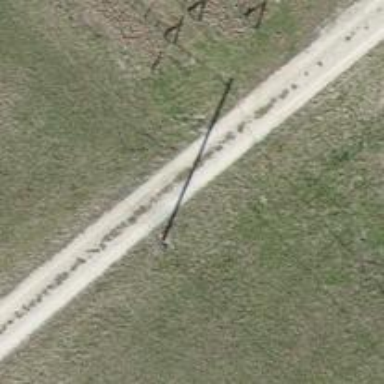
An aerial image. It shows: Minor power line.